Question: I've been starting to learn Struts 2 over the past week or so and have gotten stumped on an example using the TextProvider interface. I have a simple class (TextExampleAction.java) that just returns the SUCCESS string. Here is the source of the action class:
'''
package com.packt.s2wad.ch03.i18n;
import org.apache.log4j.Logger;
import com.opensymphony.xwork2.ActionSupport;
public class TextExampleAction extends ActionSupport implements TextInterface {
private static Logger log = Logger.getLogger(TextExampleAction.class);
public String execute() throws Exception {
log.debug(getText("from.class.props"));
return SUCCESS;
}
}
'''
And here is the source of the JSP file (text-example.jsp):
'''
<%@ taglib prefix="s" uri="/struts-tags" %>
<html>
<body>
<dl>
<dt>From TextExampleAction.properties via property tag, using getText(...)</dt>
<dd><s:property value="getText('from.class.props')"/></dd>
</dl>
</body>
</html>
'''
My properties file is named the same as my Java class (TextExampleAction.properties) and is located in the same package. Here is the contents of that file:
> from.class.props=Hello from TextExample.properties!
When I view the page, here is what is displayed:
> From TextExampleAction.properties via property tag, using getText(...)
from.class.props
So I'm just trying to figure out why it's returning a null value for that property...
EDIT:

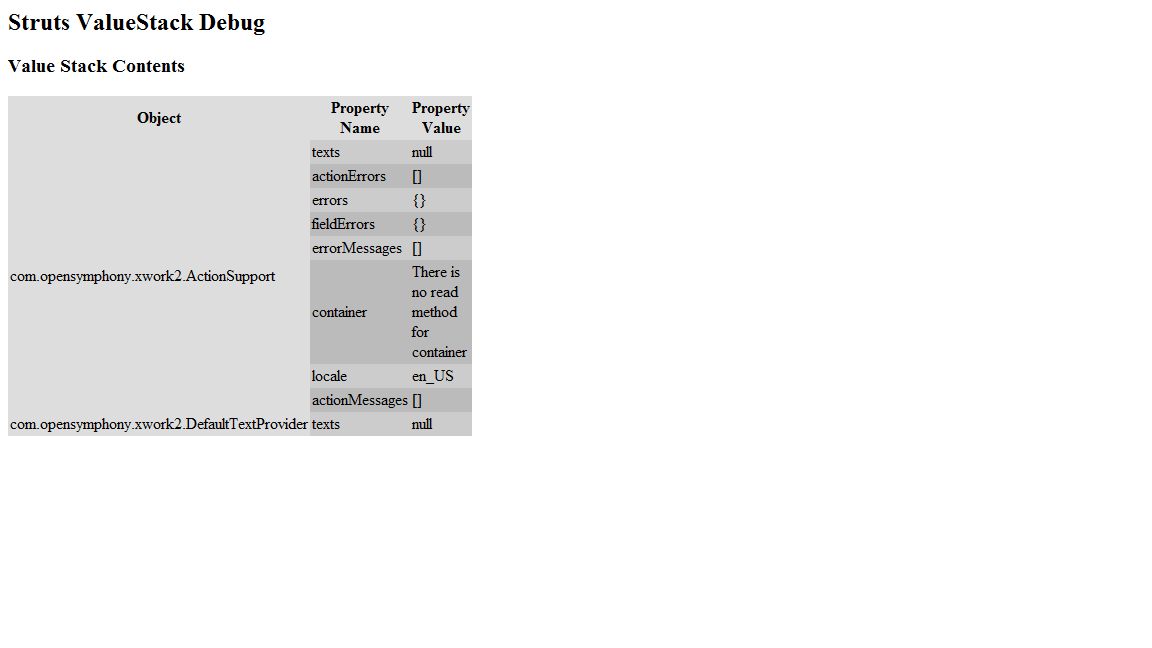
Answer: I cannot reproduce this issue under Struts 2.3.1.
- 'TextExampleAction'-
For example, here's my Maven output:
'''
s231_01_war_exploded
|-- index.jsp
'-- WEB-INF
|-- classes
| |-- actions
| | |-- TextExampleAction.class
| | '-- TextExampleAction.properties
| |-- log4j.properties
| '-- struts.xml
|-- jsp
| '-- test.jsp
|-- lib
| '-- (all the libs)
'-- web.xml
'''
This works as expected.
---
Your S2 config file, 'struts.xml', isn't being deployed.
Also, as it stands in the repo, you are not running any requests through your own actions, only the default S2 forwarding action--you won't get any of your packaged I18N files picked up because they don't exist in the default action's package.
I really recommend not doing this via Ant, but by using Maven as suggested in the book, although in this case the only thing missing is the 'struts.xml' file. As your 'build.xml' currently stands, put 'struts.xml' at the root of your source directory.